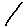
Label: line